Question: What is the value of this measurement?
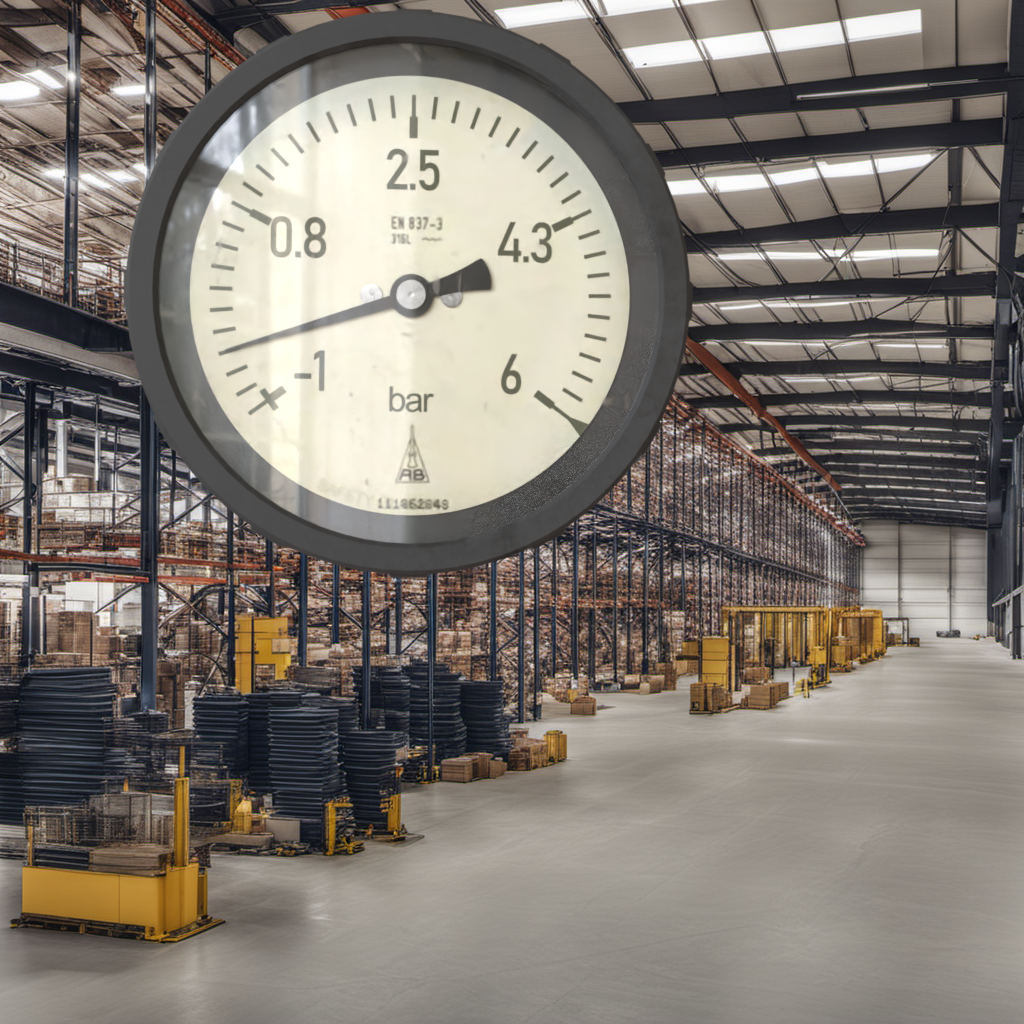
Answer: The result is -0.47
Question: What is the range of this measurement?
Answer: The range is from -1 to 6
Question: What is the minimum and maximum value of the measurement shown in the image?
Answer: The minimum value is -1 and the maximum value is 6